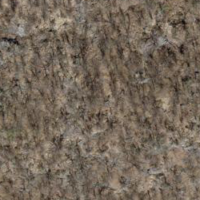
EUNIS habitat code: 41
Species observed at this site:
Teucrium scorodonia